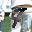
Label: 4